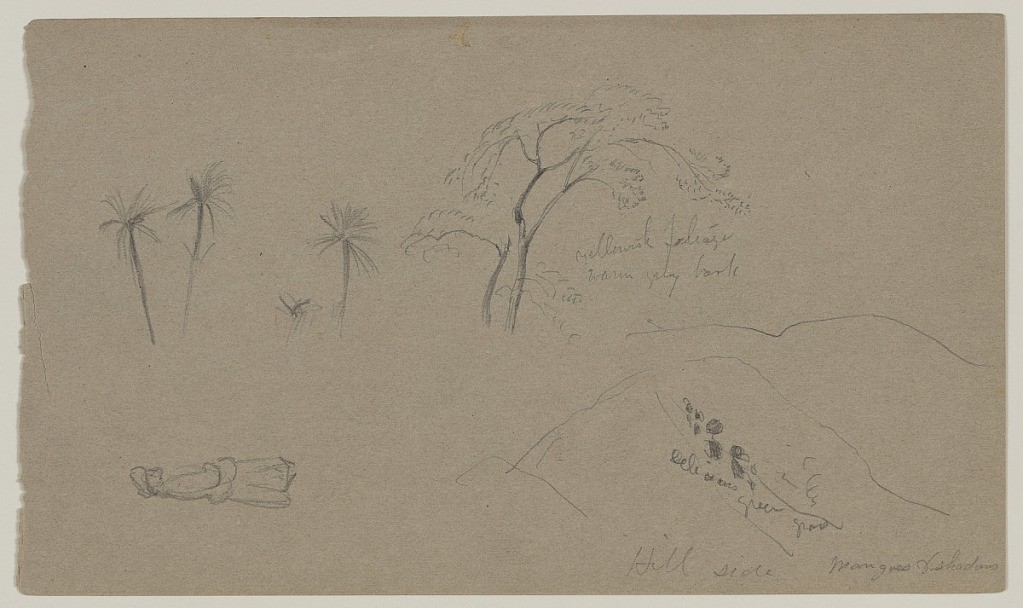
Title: Mixed Sketches, Jamaica
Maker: Frederic Edwin Church, American, 1826–1900
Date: May–September 1865
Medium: Graphite on gray wove paper
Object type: Drawing
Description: Mixed sketches in Jamaica showing trees, a hillside, and a figure. At center left, three palm trees are visible with another tree beside them at center. A hillside covered in grass is shown in lower right corner, with a figure, oppositely oriented, in the lower left corner.